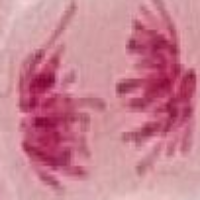
Label: anaphase